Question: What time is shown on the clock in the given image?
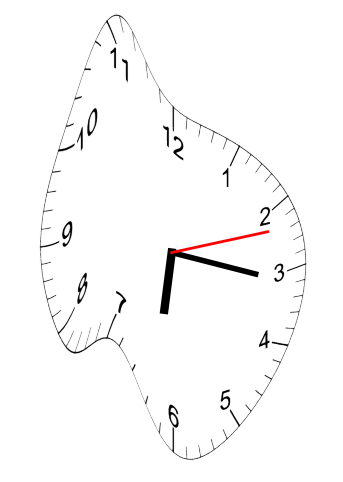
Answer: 06:16:12